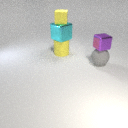
large cyan metal cube above large yellow rubber cylinder